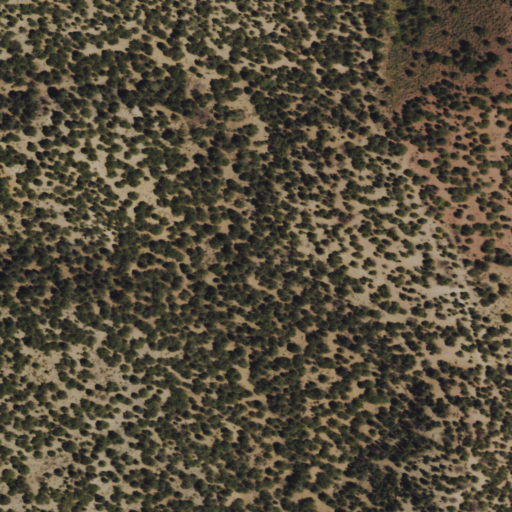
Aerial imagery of valley in Nevada named North Spring Canyon containing shrub and evergreen forest